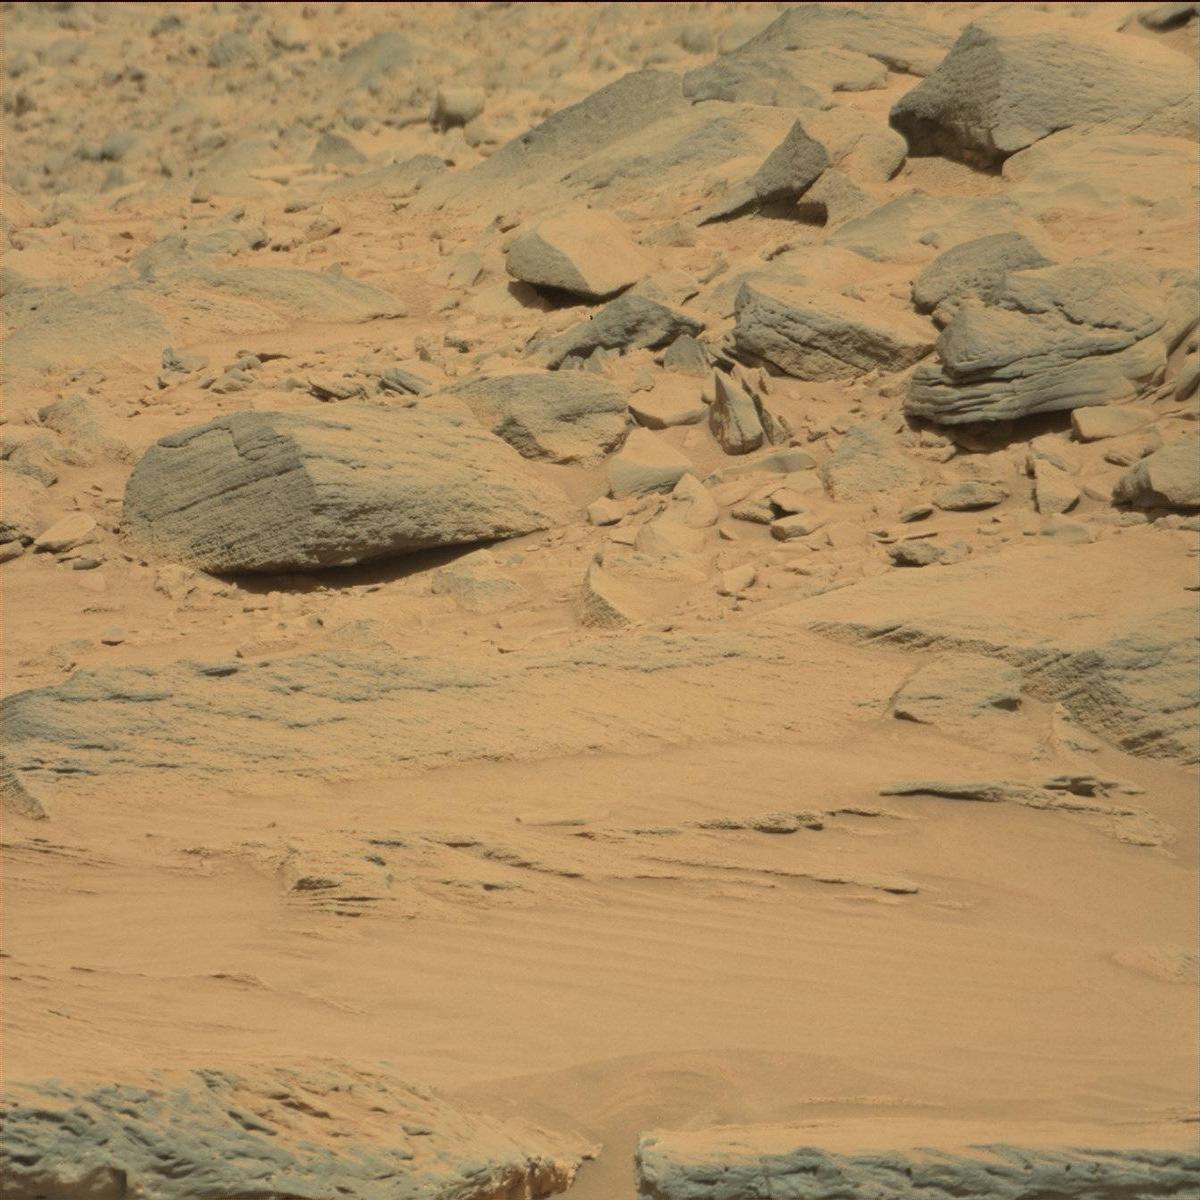
Terrain classes present: Bedrock, Sand / Soil